Question:
I am working with codeigniter and jquery ajax. I'm having some incosistencies b/w my app locally on wamp (working perfectly) and my deployed app (not so much). I'm trying to figure this out. as part of my experimentation I realixed that with the following code:'
'''
$.ajax({
type: "POST",
url: "Ajax/updateReplies",
data:{ i : searchIDs, m : message },
dataType: 'json',
success: function(){
console.log("hi");
window.location.href = "controller/reply";
}
'''
when the button is clicked, I can see in firebug that the ajax request worked and data was submitted to the backend codeigniter function, but neither of the 2 success function commands are executed.
Why not?
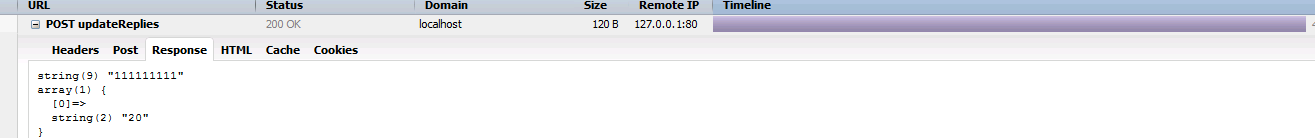
Answer: when you set an ajax request to receive data through the attribute you must make sure that the data is formatted properly, otherwise you will run into an error.
try to check if the call runs into any issue with:
'''
$.ajax({
type: "POST",
url: "Ajax/update",
data:{ i : searchIDs, m : message },
dataType: 'json',
success: function(){
console.log("hi");
window.location.href = "controller/reply";
},
//important
error: function(xhr, status, error) {
var err = eval("(" + xhr.responseText + ")");
alert(err.Message);
}
});
'''
As a last resort, which i recommend, you could set to , and avoid any formatting issues